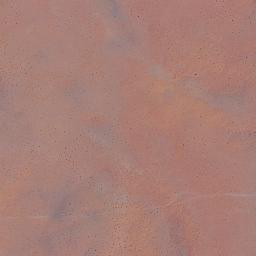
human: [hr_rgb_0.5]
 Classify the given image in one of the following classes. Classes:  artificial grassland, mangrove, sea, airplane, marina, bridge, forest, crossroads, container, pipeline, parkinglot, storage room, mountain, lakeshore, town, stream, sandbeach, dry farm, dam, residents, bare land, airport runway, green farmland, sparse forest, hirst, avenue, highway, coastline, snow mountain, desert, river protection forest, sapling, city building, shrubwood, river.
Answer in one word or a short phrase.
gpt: desert